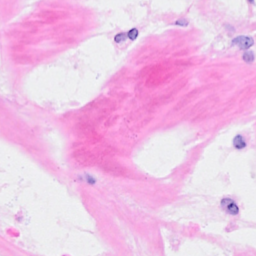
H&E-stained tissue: Breast